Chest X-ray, AP view. Patient: 52 years old, sex M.
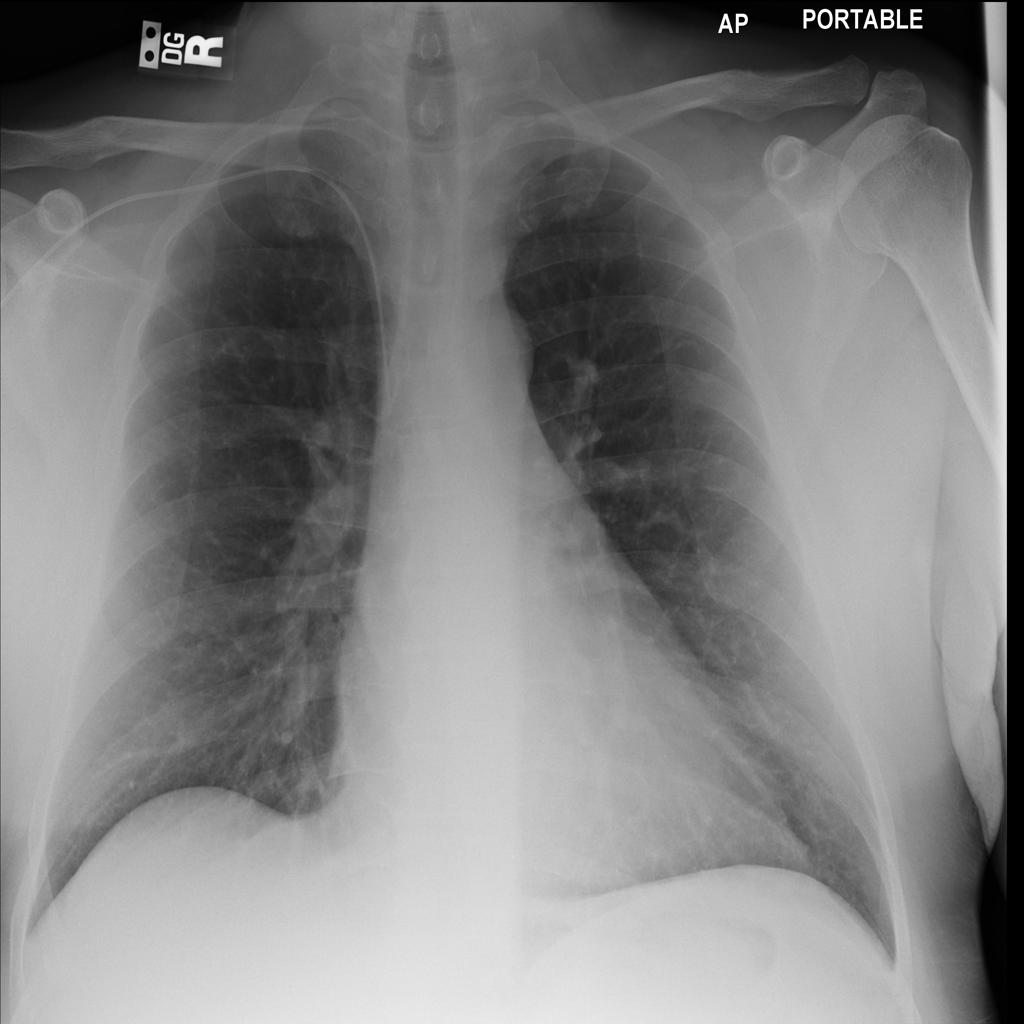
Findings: No Finding